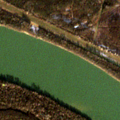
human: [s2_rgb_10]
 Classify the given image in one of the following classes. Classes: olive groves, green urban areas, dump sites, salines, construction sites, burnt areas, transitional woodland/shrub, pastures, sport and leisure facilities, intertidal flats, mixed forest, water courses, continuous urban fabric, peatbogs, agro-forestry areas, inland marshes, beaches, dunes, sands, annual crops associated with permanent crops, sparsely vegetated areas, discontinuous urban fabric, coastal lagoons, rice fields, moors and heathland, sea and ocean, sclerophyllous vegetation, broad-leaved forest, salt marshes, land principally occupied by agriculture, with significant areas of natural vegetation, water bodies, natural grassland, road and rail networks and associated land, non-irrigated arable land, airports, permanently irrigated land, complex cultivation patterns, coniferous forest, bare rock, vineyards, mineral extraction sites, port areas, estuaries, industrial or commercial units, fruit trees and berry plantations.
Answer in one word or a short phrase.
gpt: broad-leaved forest, transitional woodland/shrub, water courses